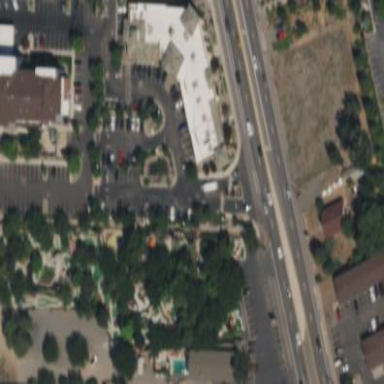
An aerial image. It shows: Miniature golf leisure land.